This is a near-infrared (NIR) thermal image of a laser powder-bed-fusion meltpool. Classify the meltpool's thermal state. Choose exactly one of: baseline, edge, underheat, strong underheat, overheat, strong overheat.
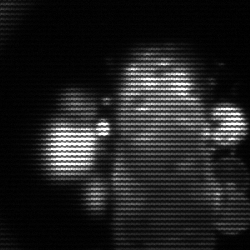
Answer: strong underheat